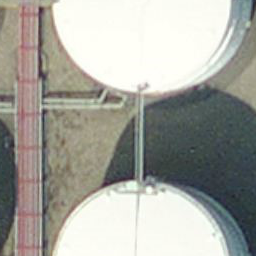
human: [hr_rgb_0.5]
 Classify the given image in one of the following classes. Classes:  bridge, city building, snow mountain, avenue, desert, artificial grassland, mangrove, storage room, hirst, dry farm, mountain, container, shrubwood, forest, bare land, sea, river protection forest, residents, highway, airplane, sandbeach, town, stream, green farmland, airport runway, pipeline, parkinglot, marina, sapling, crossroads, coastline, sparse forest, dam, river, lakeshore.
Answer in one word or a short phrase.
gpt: storage room